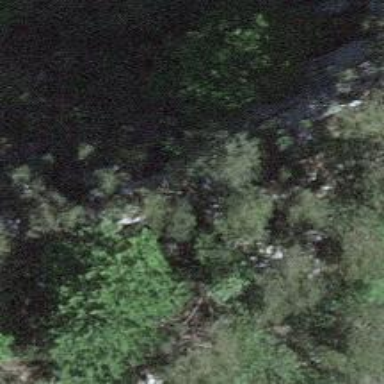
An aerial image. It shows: Natural cliff.